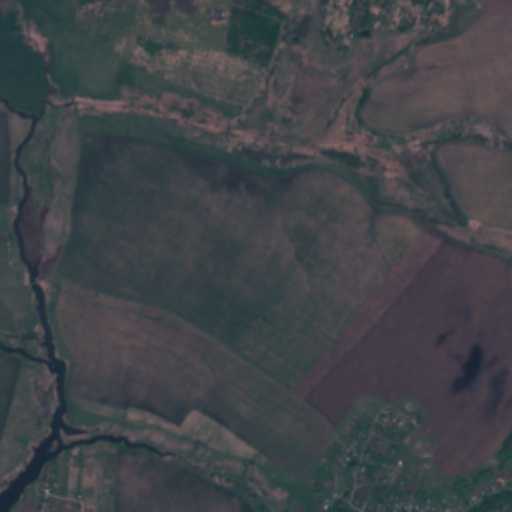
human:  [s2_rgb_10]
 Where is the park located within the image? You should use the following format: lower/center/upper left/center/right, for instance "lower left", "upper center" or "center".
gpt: The park is located in the upper center of the image.
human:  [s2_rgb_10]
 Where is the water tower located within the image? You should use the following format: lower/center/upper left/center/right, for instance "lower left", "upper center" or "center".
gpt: The water tower is located in the lower right of the image.
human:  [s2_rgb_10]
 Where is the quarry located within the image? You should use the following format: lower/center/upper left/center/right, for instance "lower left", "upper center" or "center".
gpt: There is no quarry in the image.